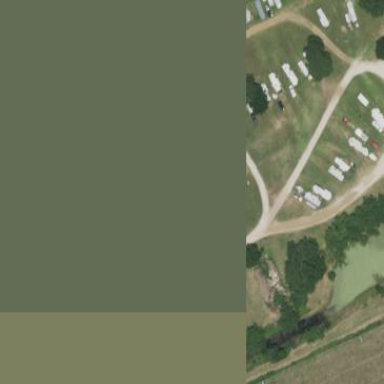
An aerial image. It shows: Caravan site for tourism.